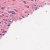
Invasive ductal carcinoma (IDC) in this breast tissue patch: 1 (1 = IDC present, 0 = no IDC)